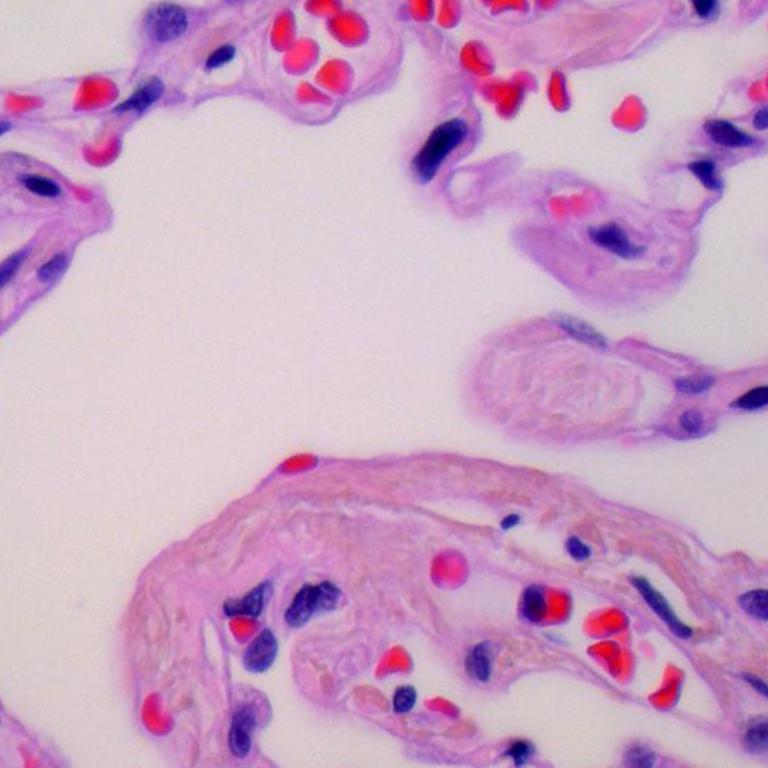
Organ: lung
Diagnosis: benign